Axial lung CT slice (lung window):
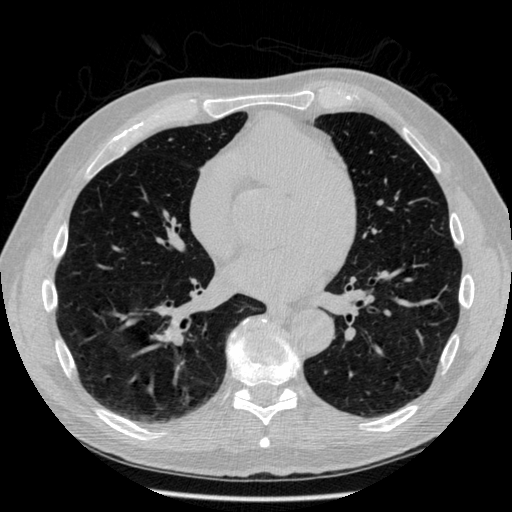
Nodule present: no